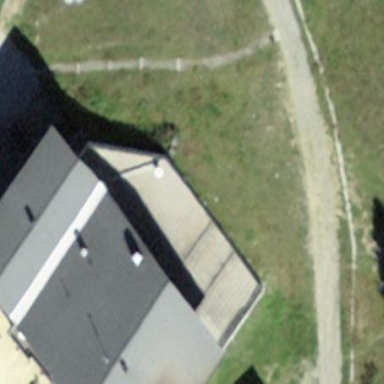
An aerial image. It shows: Section of hotel building.